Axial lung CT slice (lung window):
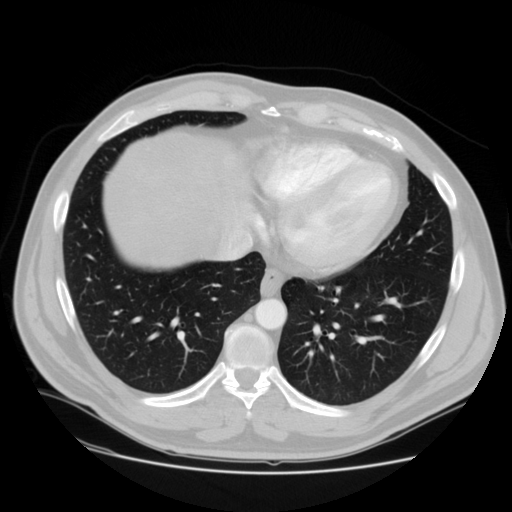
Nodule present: no